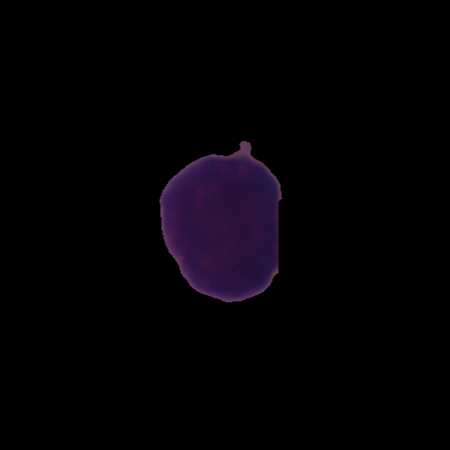
Label: healthy